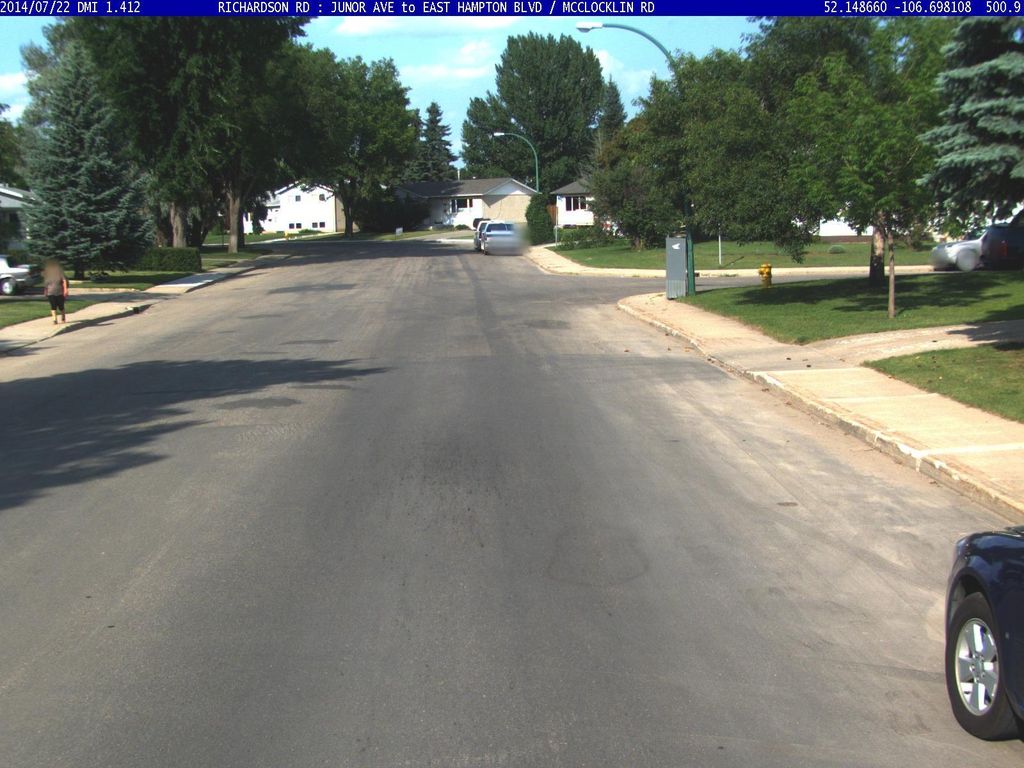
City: saskatoon